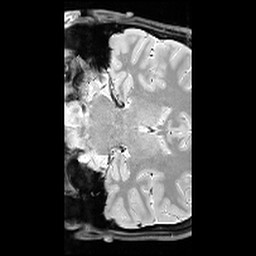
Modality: T1w
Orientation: coronal
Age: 24
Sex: female
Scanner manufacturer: siemens
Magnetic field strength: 3 T
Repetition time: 6.5 s
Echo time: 0.016 s